Question: I'm having a problem with Varnish ESI (Edge Side Includes): sometimes the part which uses ESI displays strange characters, like the ones of image below:

How can I fix this? The funny part is that sometimes this problem occurs, but sometimes not.
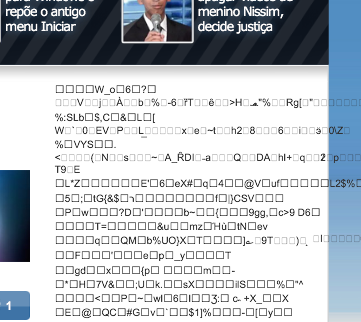
Answer: This looks like a strange bug with gzip in Varnish. If you get gzipped block trough ESI and it is not in cache (MISS) you get this strange symbols. If you get this block from cache everything is ok. The solution is to disable gzip for internal routes:
'''
if (req.url ~ "/_internal") {
# Telling ESI that we do not support gzip
remove req.http.Accept-Encoding;
'''
.....